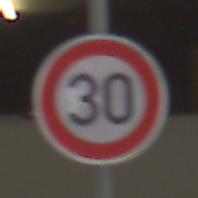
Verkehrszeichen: Geschwindigkeit30
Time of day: Midday
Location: Roofed (Urban)
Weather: Overcast
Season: NotSpecified
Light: Artificial